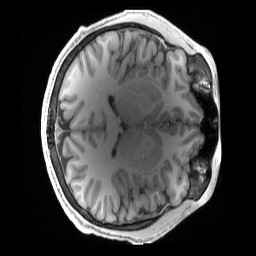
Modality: T1w
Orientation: axial
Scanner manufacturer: siemens
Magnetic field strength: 3 T
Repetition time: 2.4 s
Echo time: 0.00222 s